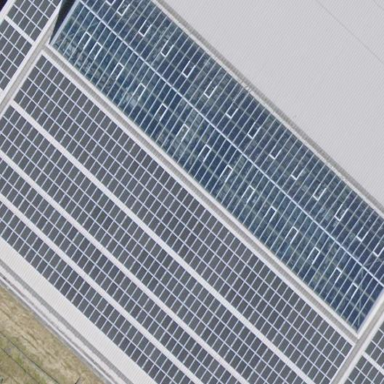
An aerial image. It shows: Solar power generator located on the roof.